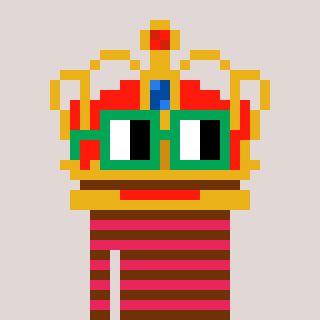
a pixel art character with square green glasses, a crown-shaped head and a redpinkish-colored body on a warm background